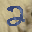
Label: 2